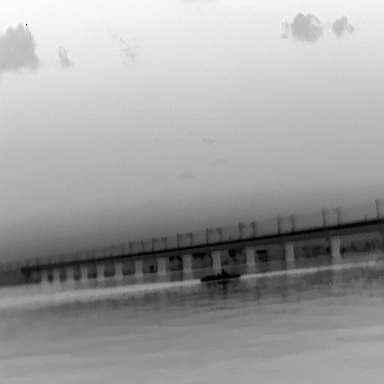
There is a warship in the infrared image.